Interaction volume radius: 5 \u00c5
Interaction volume height: 25 \u00c5
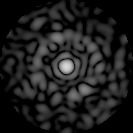
Disorder parameter: 0.8299